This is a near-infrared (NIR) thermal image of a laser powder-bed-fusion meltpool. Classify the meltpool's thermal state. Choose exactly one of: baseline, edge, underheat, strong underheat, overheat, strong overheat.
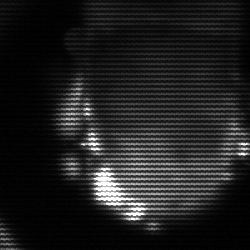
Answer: baseline